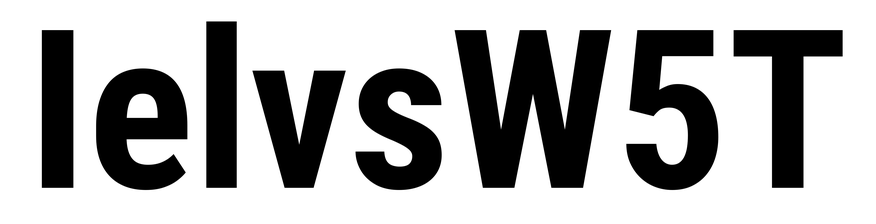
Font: Roboto_Condensed_Bold